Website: walmart
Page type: receipt
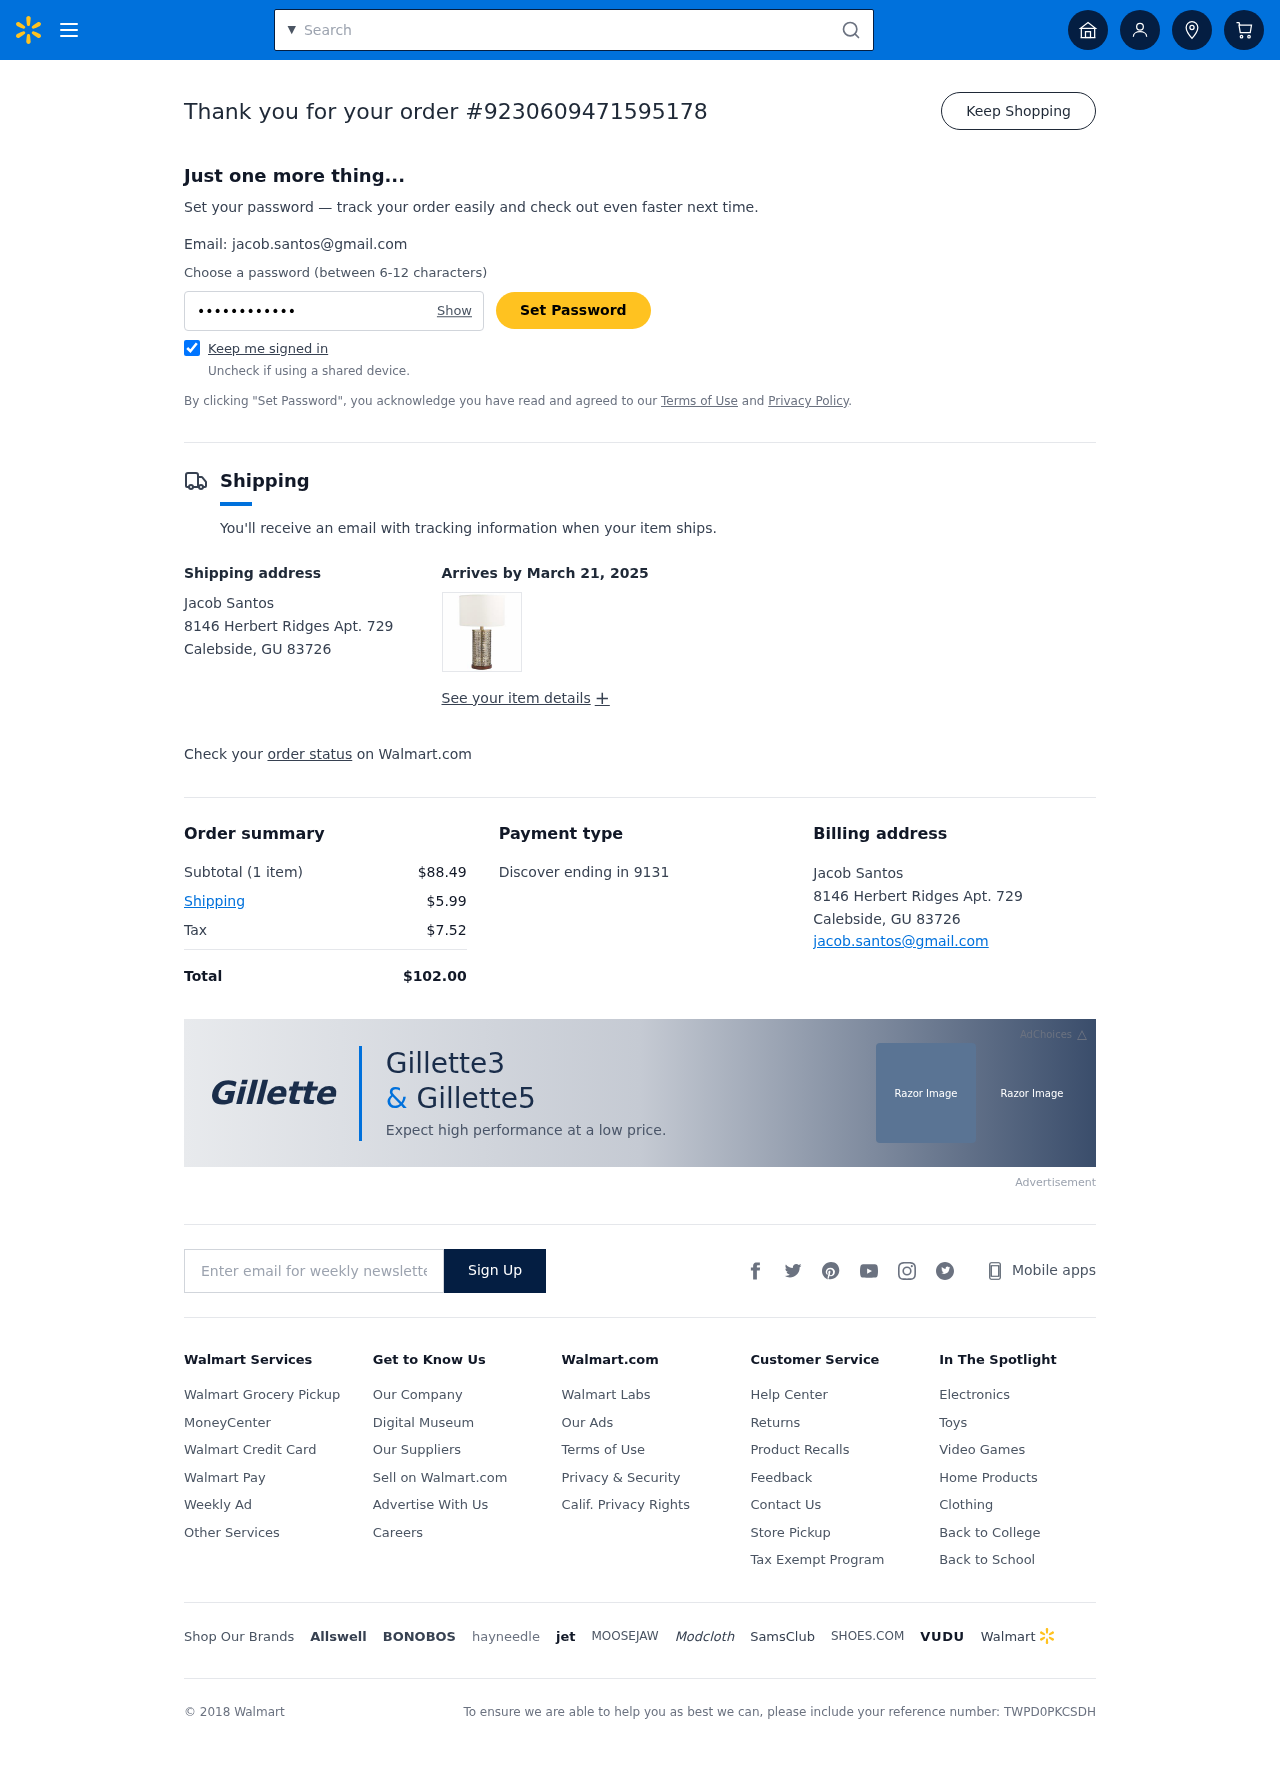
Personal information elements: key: PII_CARD_LAST4
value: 9131
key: PII_CARD_TYPE
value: Discover
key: PII_CITY_STATE_ZIP
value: Calebside, GU 83726
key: PII_EMAIL
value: jacob.santos@gmail.com
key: PII_FULLNAME
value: Jacob Santos
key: PII_STREET
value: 8146 Herbert Ridges Apt. 729
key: PII_FULLNAME2
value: Jacob Santos
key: PII_CITY
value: Calebside
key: PII_STATE
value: GU
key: PII_STATE_ABBR
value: GU
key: PII_POSTCODE
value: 83726
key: PII_POSTCODE_FULL
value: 83726
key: PII_CITY_STATE
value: Calebside, GU
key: PII_POSTCODE_NUMERIC
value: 83726
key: PII_EMAIL2
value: jacob.santos@gmail.com
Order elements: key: ORDER_ID
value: #9230609471595178
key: ORDER_DELIVERY_DATE
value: March 21, 2025
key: ORDER_NUM_ITEMS
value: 1 item
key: ORDER_SUBTOTAL
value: $88.49
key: ORDER_SHIPPING_COST
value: $5.99
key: ORDER_TAX
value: $7.52
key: ORDER_TOTAL
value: $102.00
Search elements: key: HEADER_SEARCH
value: Search